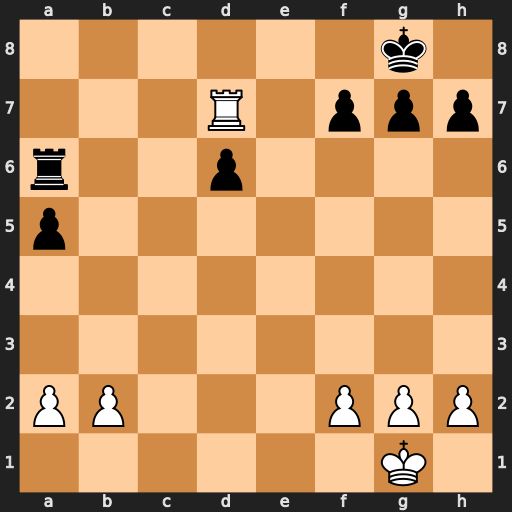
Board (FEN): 6k1/3R1ppp/r2p4/p7/8/8/PP3PPP/6K1
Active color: w
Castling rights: -
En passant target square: -
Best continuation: Rd8#